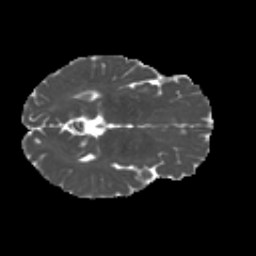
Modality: MD
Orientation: axial
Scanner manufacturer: siemens
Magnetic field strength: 3 T
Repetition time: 4.16 s
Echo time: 0.0806 s